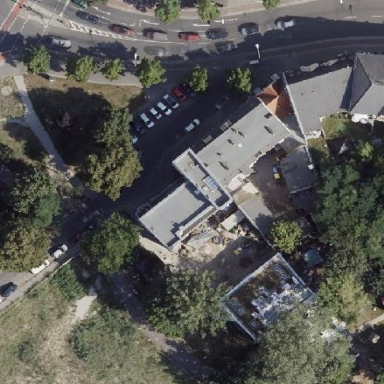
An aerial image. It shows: Presbytery building.